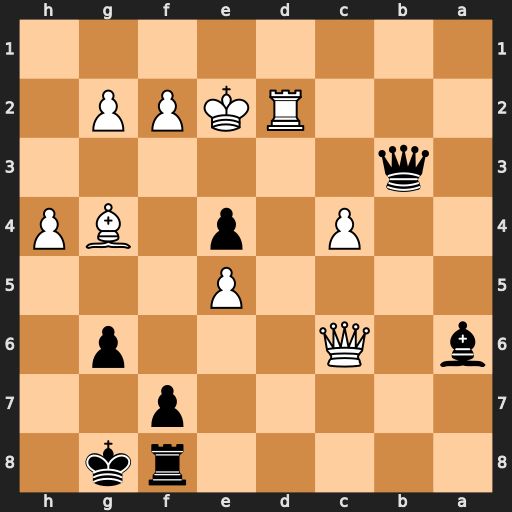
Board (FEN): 5rk1/5p2/b1Q3p1/4P3/2P1p1BP/1q6/3RKPP1/8
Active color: b
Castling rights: -
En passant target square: -
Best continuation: Bxc4+ Ke1 e3 fxe3 Qxe3+